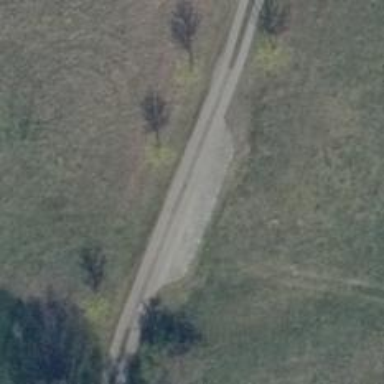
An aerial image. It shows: Passing place on the road.